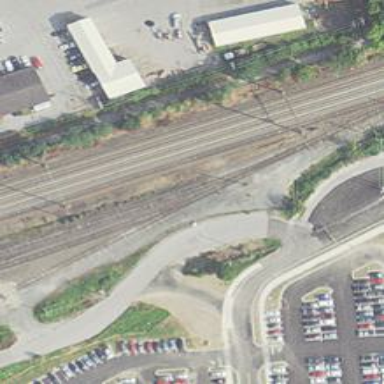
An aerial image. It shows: Railway track with contact lines for electrification.